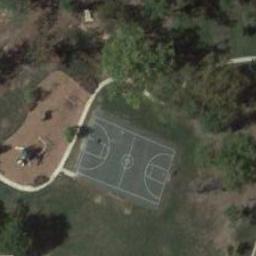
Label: basketball_court